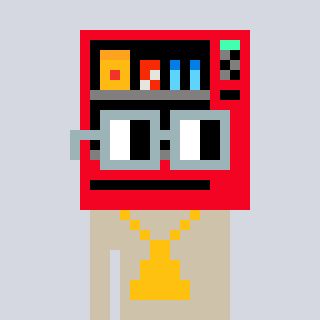
a pixel art character with square dark gray glasses, a vending machine-shaped head and a bege-colored body on a cool background